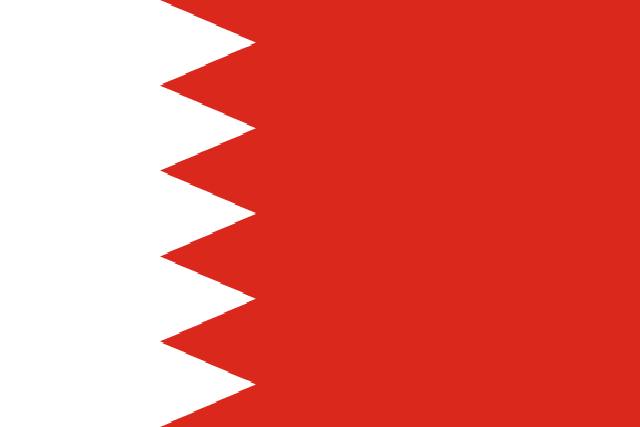
Country: Bahrain
Country code: bh